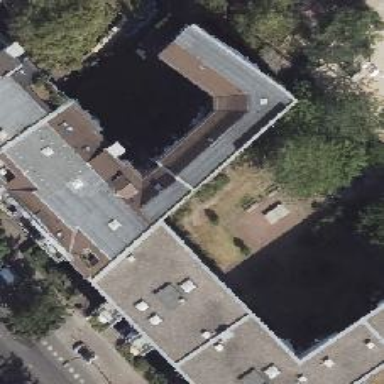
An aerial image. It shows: Apartments building with saltbox roof shape.